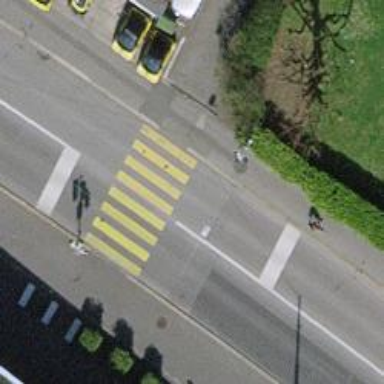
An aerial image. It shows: Crossing with traffic signals.